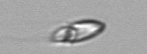
Label: Katodinium_or_Torodinium